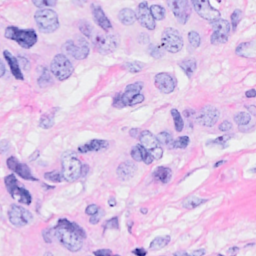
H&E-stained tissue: Breast